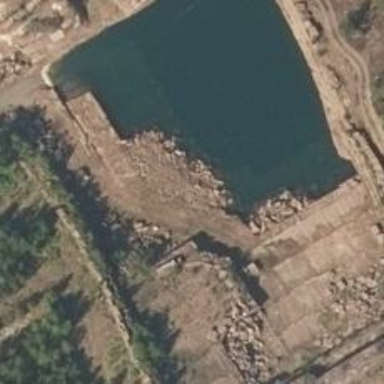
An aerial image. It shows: Quarry area.